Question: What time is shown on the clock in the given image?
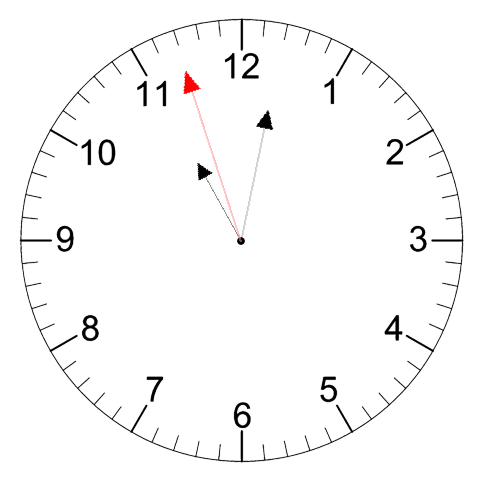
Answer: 11:01:57